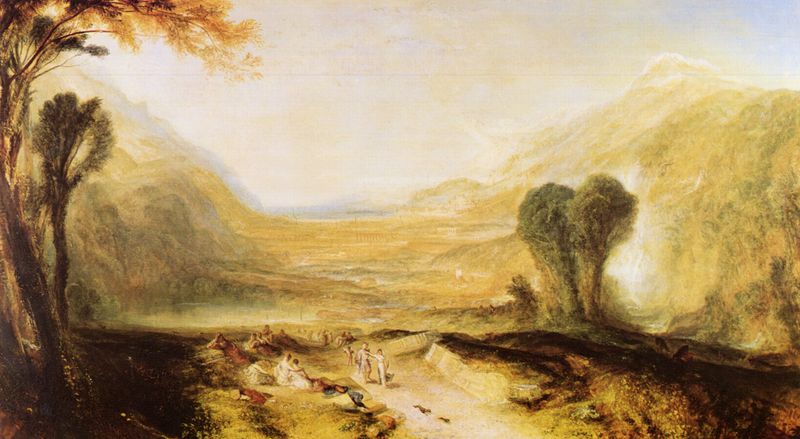
Titel: Die Geschichte von Apollo und Daphne
Künstler: William Turner
Standort: London
Institution: Tate Gallery
Schlagwörter: baum, berg, blau, blätter, dunkel, gemälde, gruppe, hand, himmel, laub, mann, meer, nackt, schatten, wasser, aquarell, bäume, frauen, gelb, grün, landschaft, menschen, ocker, sand, see, braun, frau, hell, hintergrund, kleid, licht, männer, pastell, schwarz, strasse, ausblick, gras, hund, hunde, rasen, rot, schirm, schnee, tiere, tuch, weg, wiese, beige, leute, jacke, mensch, öl, ast, baumstamm, ebene, erde, feld, felder, ferne, horizont, hügel, natur, pappeln, stamm, weite, brücke, büsche, pfad, sonne, wiesen, land, figur, sitzend, decke, kind, personen, blatt, england, kontrast, tal, zart, kinder, aussicht, sommer, strand, umarmung, ruhen, man, mittag, berge, gebirge, gipfel, hang, dunst, nebel, ausflug, idylle, pause, picknick, rast, figuren, turner, blue, men, oil, people, red, white, women, black, country, duktus, figures, gold, golden, green, group, painting, sitting, woman, yellow, freizeit, korb, lciht, brown, ölfarbe, ölfarben, zeigen, frühling, unscharf, spaziergang, wandern, idyll, täler, kuppe, sonntag, lachs, himme, verschwommen, wood, hügelig, cloud, clouds, naked, nude, rock, rocks, sky, tree, wanderer, liebende, sonnenschein, field, hill, hills, lake, landscape, mountain, mountains, nature, ocean, sea, water, distance, horizon, street, summer, sun, trees, child, leicht, watteau, snow, wegrand, spaziergänger, autumn, forest, grass, light, bushes, path, plants, road, view, way, hänge, elysium, hirte, impressionism, shadow, animals, dog, dogs, walking, embracing, romantic, ausruhen, wanderung, thal, wegesrand, bright, meadow, small, sunlight, outside, rural, sunshine, valley, spring, strächer, arms, clothes, leaves, pastoral, trunk, cat, family, walk, watercolor, lagern, art, beauty, pastel, sublime, reisegruppe, william, mythical, leisure, shading, lying, resting, bay, ochre, paint, space, verhangen, william turner, pointing, runie, contrast, dramatic, humans, verbläuung, gleissend, haze, erntepause, speziergang, weiteweg, misty, branch, plain, arcadia, dance, standing, trail, pet, rest, bucolic, casual, camp, reclining, naur, greens, break, hay, sommerlich, depth, countryside, picnic, relax, arcadian, relaxed, distant, morning, airy, ethereal, scenery, soft, mountians, wälder, pets, summit, paradise, oil paint, clearing, il, pleasant, hugging, prarie, atmospheric, relaxing, meadows, wandering, yellowish, clear sky, oil pant, landskape, trree, yellows, peoople, acryl, wld, ease